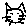
Label: cat